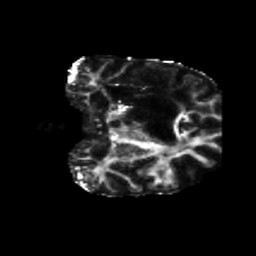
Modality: FA
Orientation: coronal
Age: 31
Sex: female
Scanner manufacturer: siemens
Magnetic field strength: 3 T
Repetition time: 5.25 s
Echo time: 0.08 s